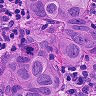
Metastatic tissue present: yes